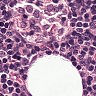
Metastatic tissue present: no